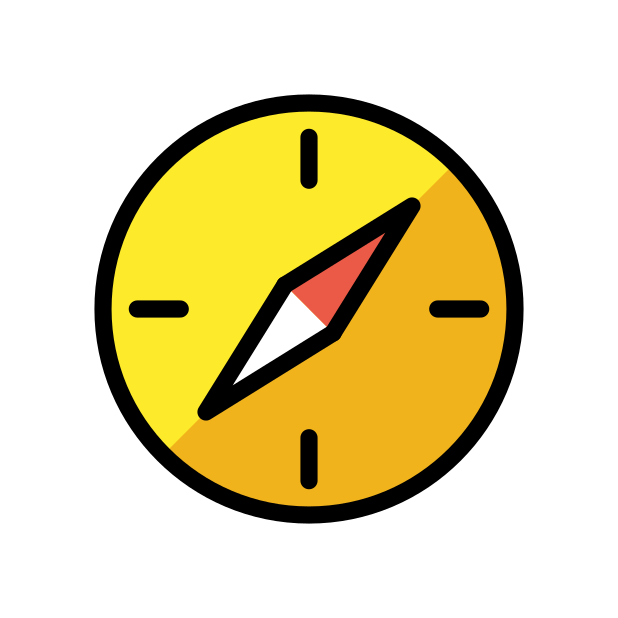
Emoji: 🧭
Name: compass
Unicode: 0x1f9ed